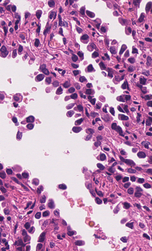
Tumor epithelial tissue: yes
Tumor-associated stroma tissue: yes
Normal tissue: no